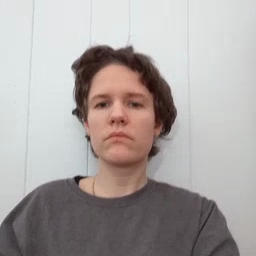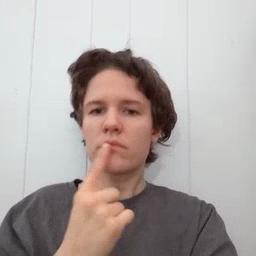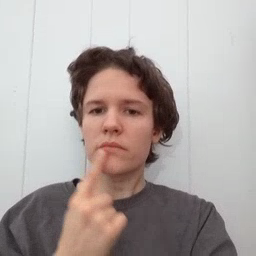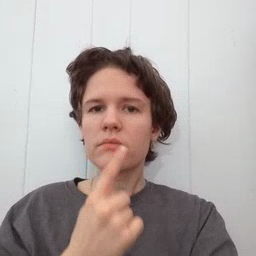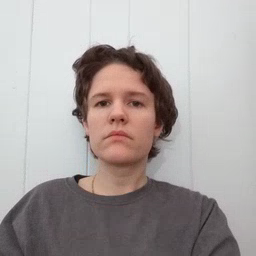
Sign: mouth